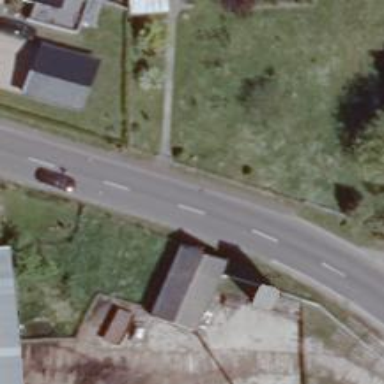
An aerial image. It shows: Secondary road with asphalt surface.